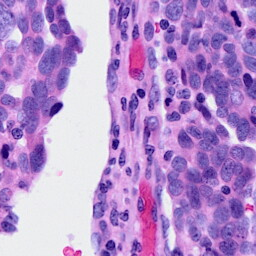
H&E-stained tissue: Ovarian